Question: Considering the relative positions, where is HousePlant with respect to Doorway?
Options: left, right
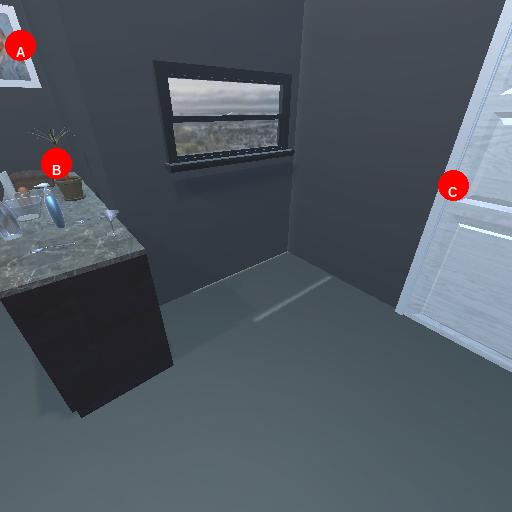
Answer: left